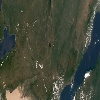
Label: land